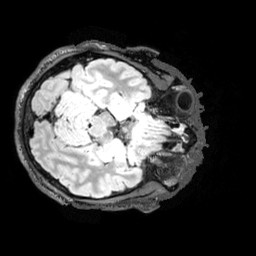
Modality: T2w
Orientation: axial
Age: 37
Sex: male
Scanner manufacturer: siemens
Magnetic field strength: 3 T
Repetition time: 5 s
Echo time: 0.394 s